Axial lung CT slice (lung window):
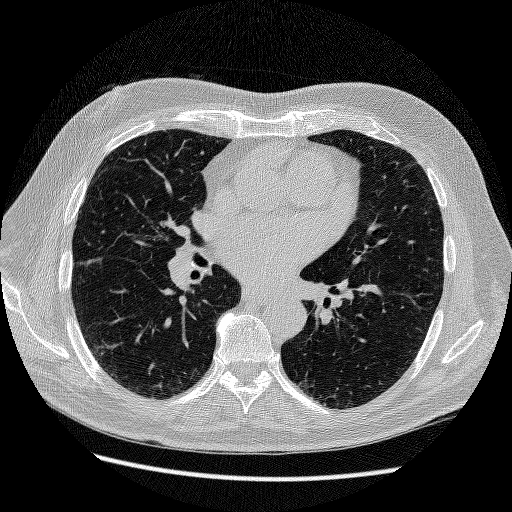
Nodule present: no